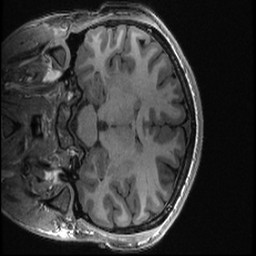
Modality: T1w
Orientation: coronal